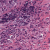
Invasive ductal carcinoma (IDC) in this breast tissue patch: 0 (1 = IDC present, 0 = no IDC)